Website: apple
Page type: delivery-shipping
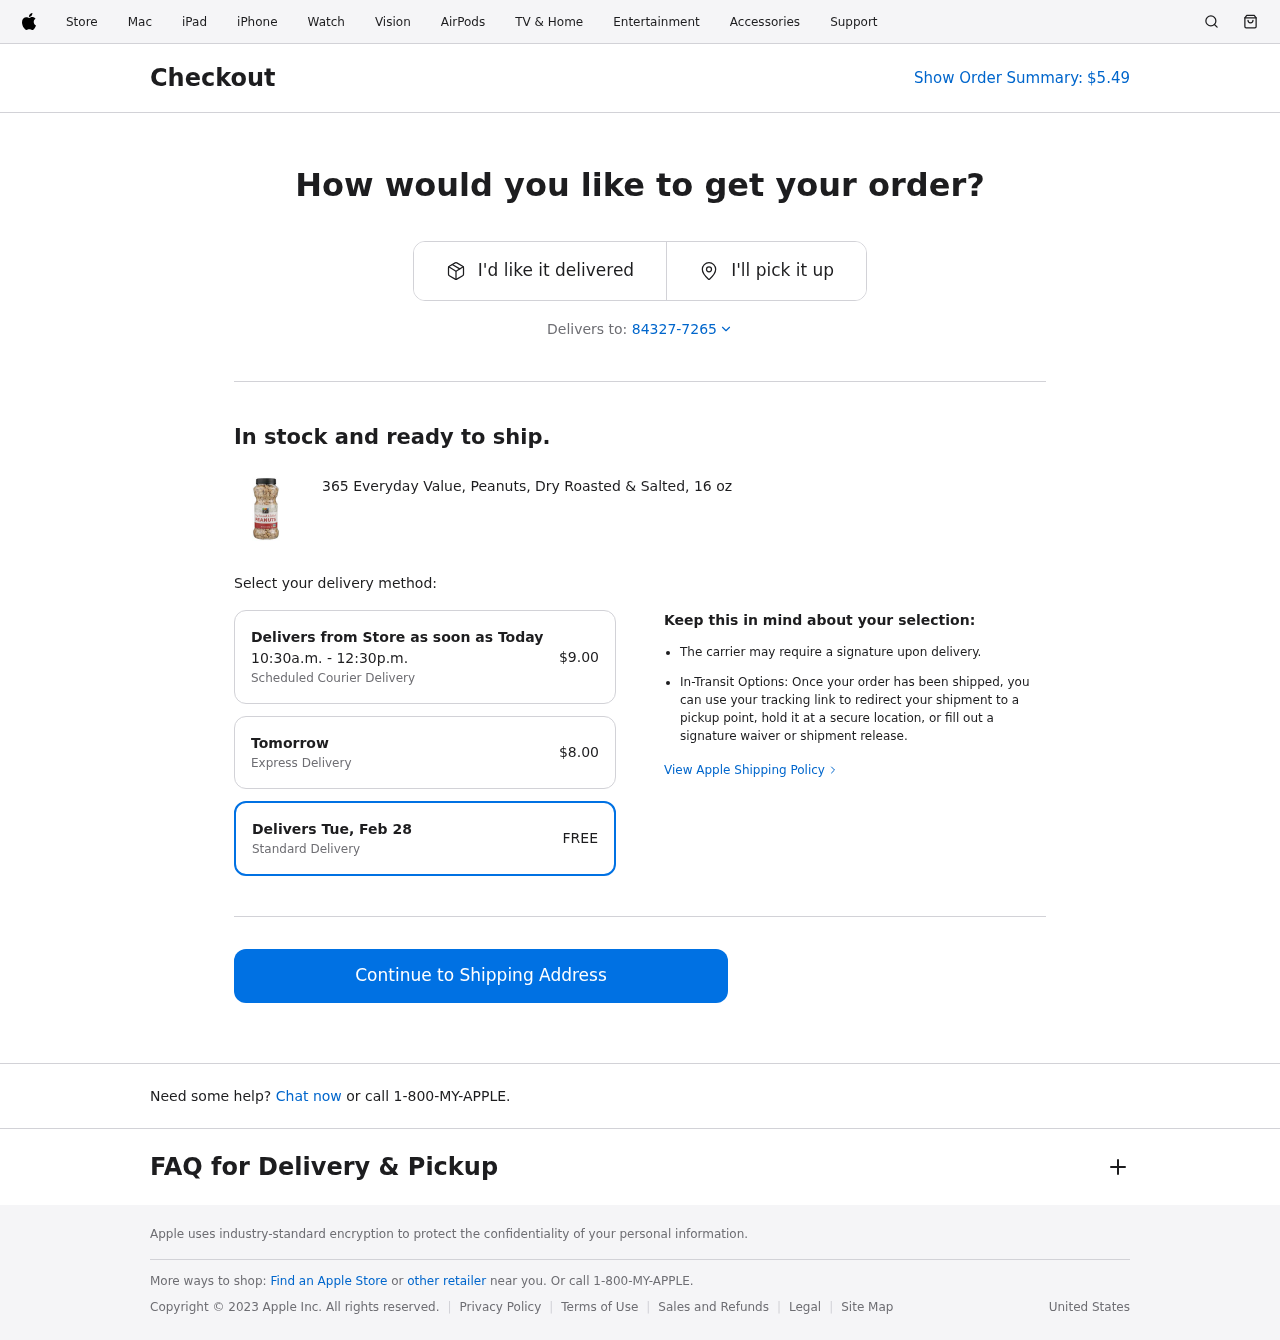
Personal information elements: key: PII_POSTCODE_FULL
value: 84327-7265
Product elements: key: PRODUCT1_NAME
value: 365 Everyday Value, Peanuts, Dry Roasted & Salted, 16 oz
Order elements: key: ORDER_TOTAL
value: $5.49
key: ORDER_DELIVERY_DATE_SAMEDAY
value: Today
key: ORDER_SHIPPING_COST_SAMEDAY
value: $9.00
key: ORDER_DELIVERY_DATE_EXPRESS
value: Tomorrow
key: ORDER_SHIPPING_COST_EXPRESS
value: $8.00
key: ORDER_DELIVERY_DATE
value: Delivers Tue, Feb 28
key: ORDER_SHIPPING_COST
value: FREE